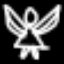
Label: angel